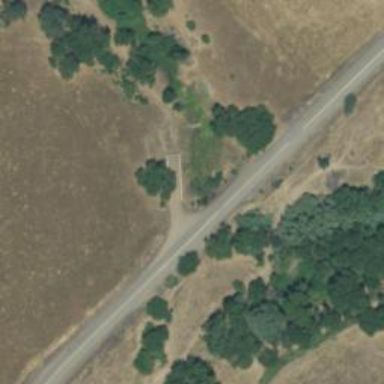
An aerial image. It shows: Tertiary road with asphalt surface that goes over bridge.